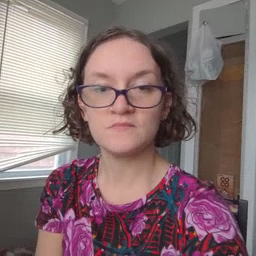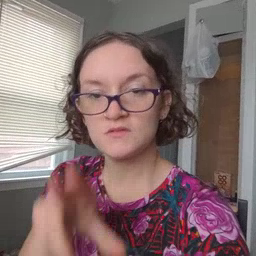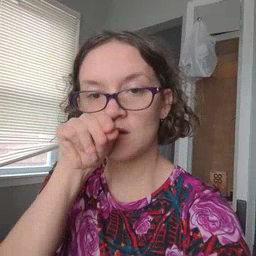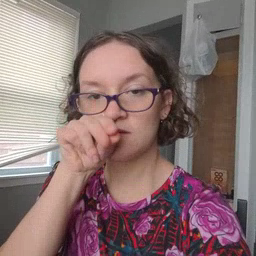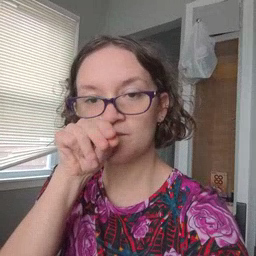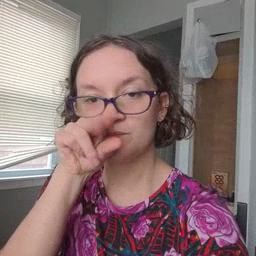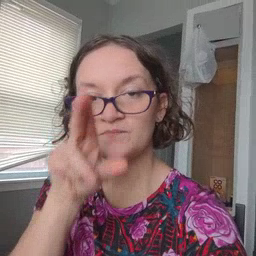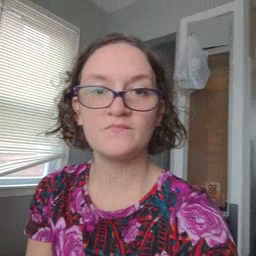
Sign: duck